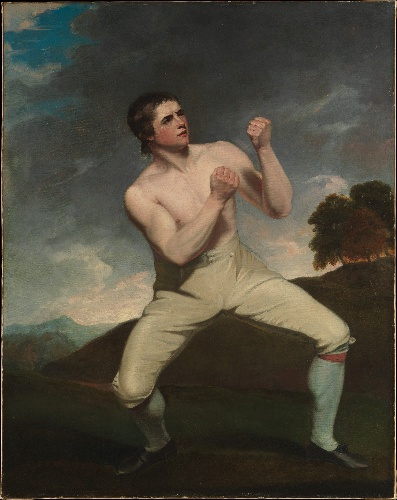
Title: Richard Humphreys, the Boxer
Artist: John Hoppner
Artist bio: British, London 1758–1810 London
Object type: Painting
Classification: Paintings
Medium: Oil on canvas
Dimensions: 55 3/4 x 44 1/4 in. (141.6 x 112.4 cm)
Department: European Paintings
Credit line: The Alfred N. Punnett Endowment Fund, 1953
Accession year: 1953
Repository: Metropolitan Museum of Art, New York, NY
Tags: Men|Portraits|Boxing|Athletes